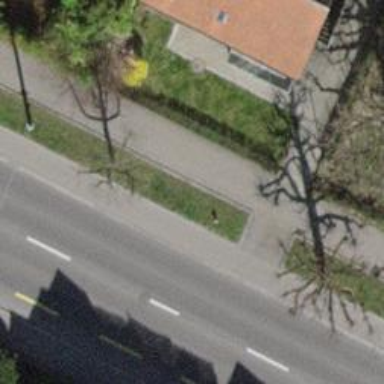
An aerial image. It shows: Avenue of trees.